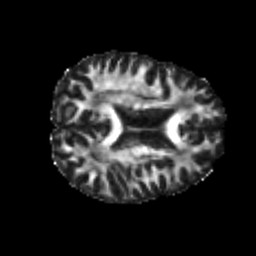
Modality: FA
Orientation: axial
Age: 26
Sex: female
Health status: healthy
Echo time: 0.074 s